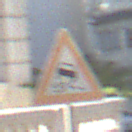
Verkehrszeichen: SchleuderOderRutschgefahr
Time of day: MorningAfternoon
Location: Outdoor (Urban)
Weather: PartlyCloudy
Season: NotSpecified
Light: Natural